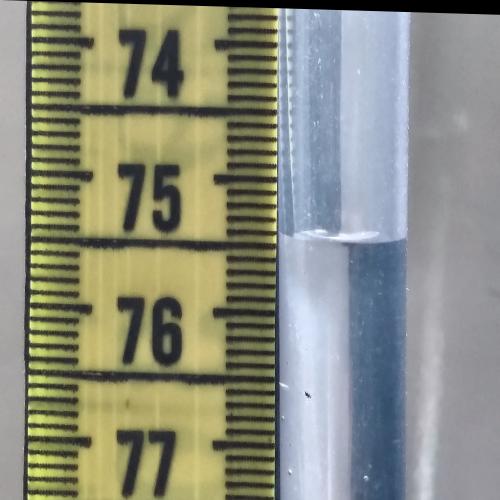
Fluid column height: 75.4 cm